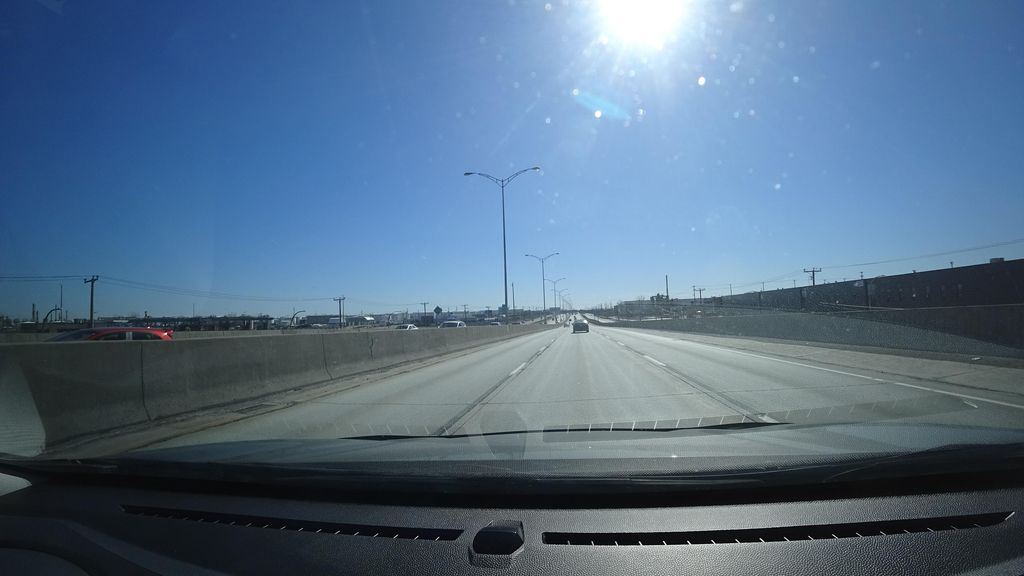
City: montreal